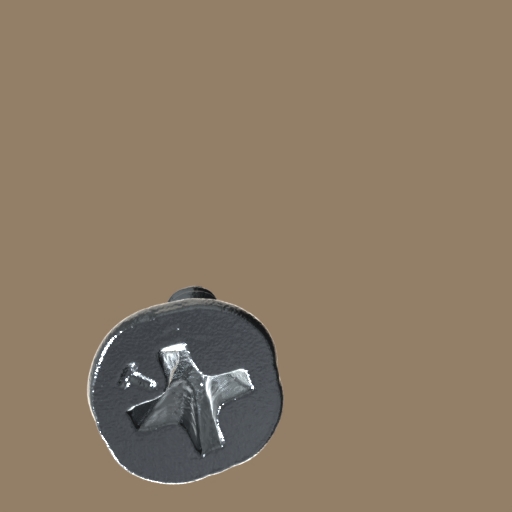
Label: screw